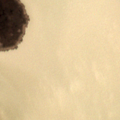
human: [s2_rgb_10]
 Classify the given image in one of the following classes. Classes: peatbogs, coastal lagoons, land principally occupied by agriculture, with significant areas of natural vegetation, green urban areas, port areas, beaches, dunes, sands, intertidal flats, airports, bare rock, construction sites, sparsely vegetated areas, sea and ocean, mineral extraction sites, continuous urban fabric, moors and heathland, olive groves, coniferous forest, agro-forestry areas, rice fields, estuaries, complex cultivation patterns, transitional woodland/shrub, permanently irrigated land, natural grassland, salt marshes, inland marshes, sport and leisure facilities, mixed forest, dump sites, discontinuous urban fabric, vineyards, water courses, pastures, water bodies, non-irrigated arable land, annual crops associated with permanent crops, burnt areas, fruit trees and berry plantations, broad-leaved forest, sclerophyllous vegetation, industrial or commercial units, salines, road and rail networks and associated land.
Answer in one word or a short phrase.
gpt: inland marshes, water bodies